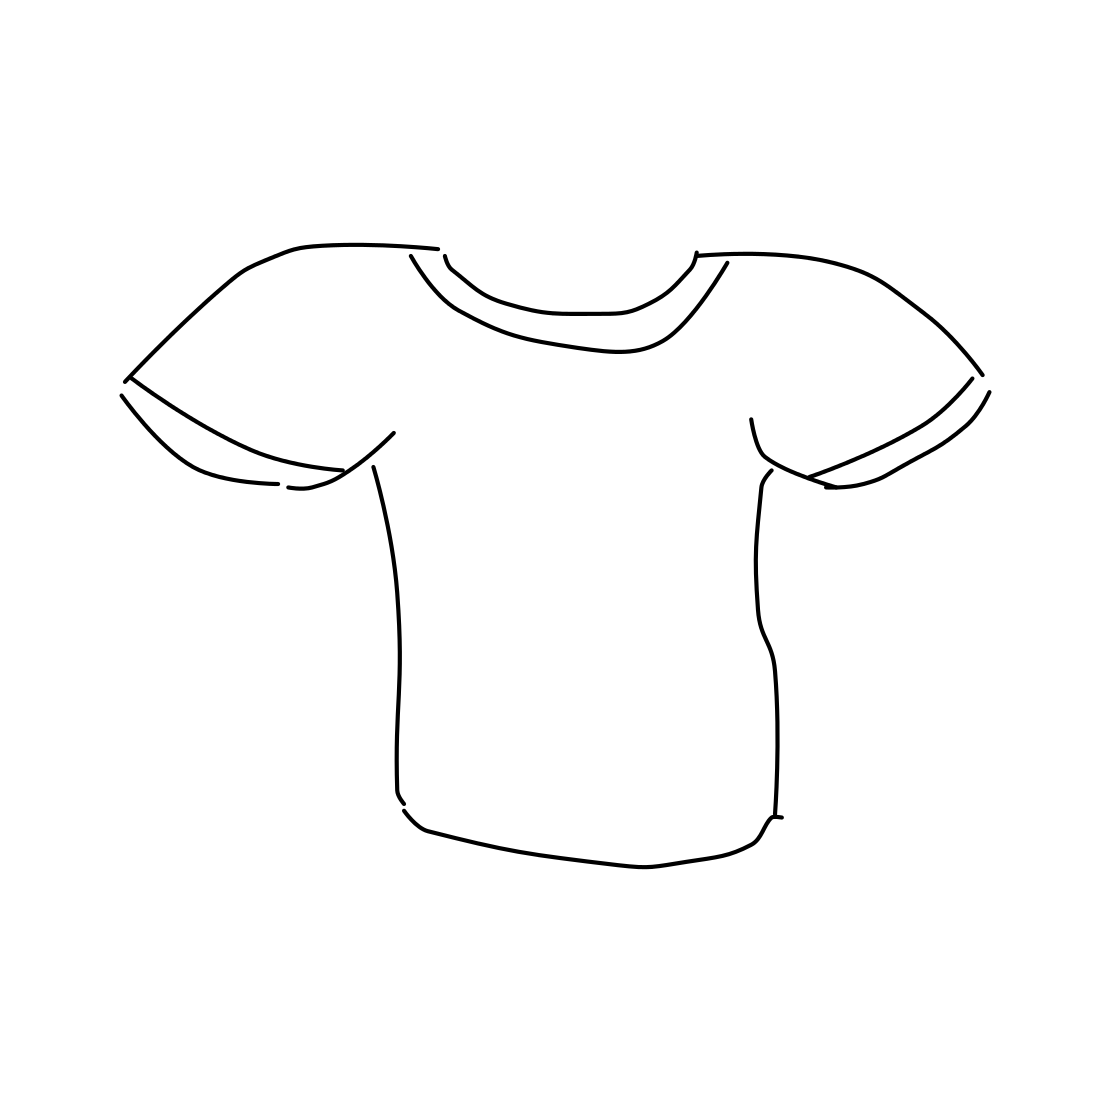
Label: t-shirt